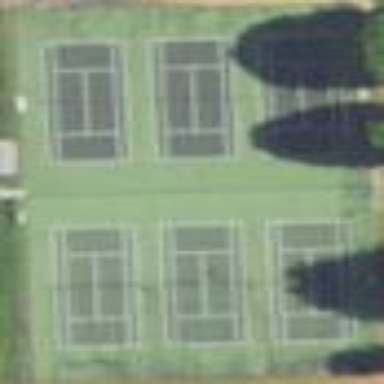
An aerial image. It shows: Tennis court on pitch designated for leisure land.